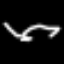
Label: octagon